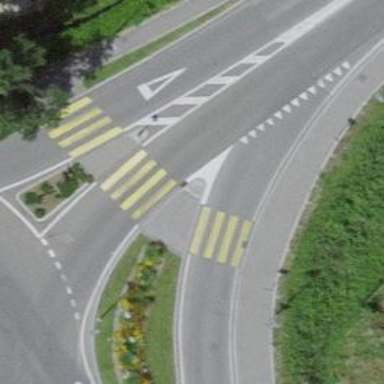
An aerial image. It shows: Kerb barrier.